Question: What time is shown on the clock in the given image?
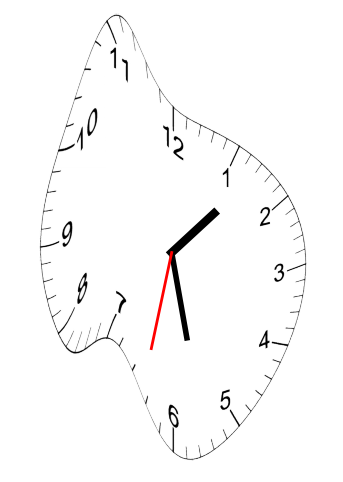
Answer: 01:27:32